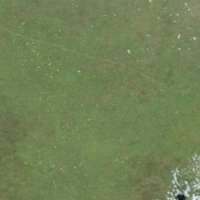
EUNIS habitat code: 23
Species observed at this site:
Viola tricolor